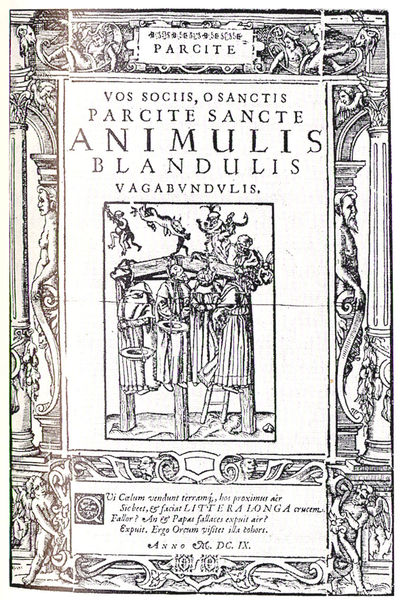
Titel: Parcite
Künstler: Cranach-Werkstatt
Institution: (Seriendruck)
Schlagwörter: mann, weiß, menschen, grau, männer, schwarz, szene, säule, säulen, zeichnung, tiere, ornament, architektur, hinrichtung, rahmen, bild, gewand, kutte, blatt, engel, kanneliert, ranken, holzschnitt, schrift, bogen, grafik, graphik, rand, figuren, leiter, column, columns, men, people, white, black, print, hängen, buch, eckig, kreuz, druck, druckgraphik, schraffur, stich, titel, seite, illustration, schwarzweiß, text, schawrz, beschriftung, initiale, überschrift, titelblatt, dämon, blat, kapitelle, kapitell, buchdeckel, buchdruck, einband, girlanden, titelseite, wappen, atlant, skulpturen, wood, voluten, teufel, angel, angels, roman, mittelalter, death, karyatide, drawing, paper, aufhängen, bänder, putten, animals, dog, sketch, träger, putti, flying, ziegenbock, frontispitz, ladder, wings, dead, latein, lateinisch, front, ornaments, animal, timber, monkey, book, inquisition, majuskel, galgen, gargoyles, textfelder, humans, rahmenarchitektur, hanging, plate, atlanten, page, schriftfelder, border, description, latin, erhängen, buchruck, vagabund, manuscript, ornamentierung, torture, animulis, atlenten, inchrift, kayetiden, 16. jahrhundert, gallows, demons, title, ad, font, cover, typography, midevil, middleages, stolzdruck, beschlagswerk, vagabundulis, parcite, sancte, balck and white, vos, front page, blandulis, sociis, anumulis, emblemmata, saulen, hangindeath, dc, osanctis, vagabvdvlis